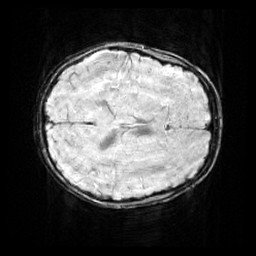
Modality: SWI
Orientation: axial
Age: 9
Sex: female
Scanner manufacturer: siemens
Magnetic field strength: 3 T
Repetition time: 0.027 s
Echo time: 0.02 s